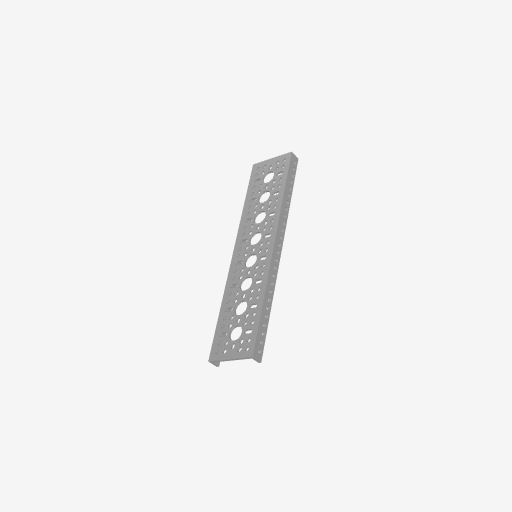
Part: LowSideUChannel8H